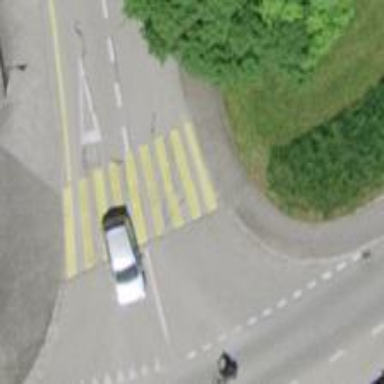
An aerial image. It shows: Marked crossing on the road.